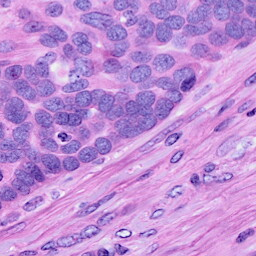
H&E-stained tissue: Ovarian